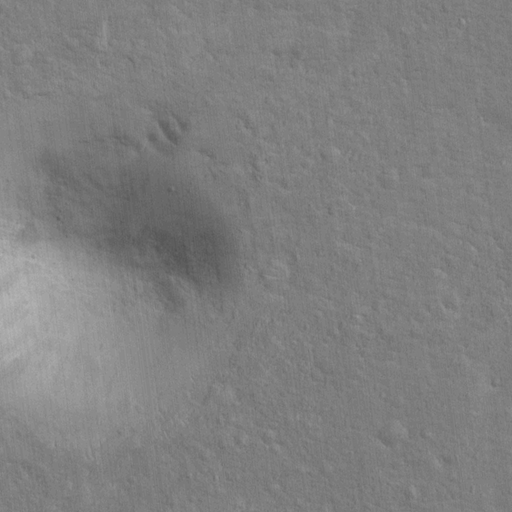
Classes present: Background, Cone